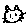
Label: cat